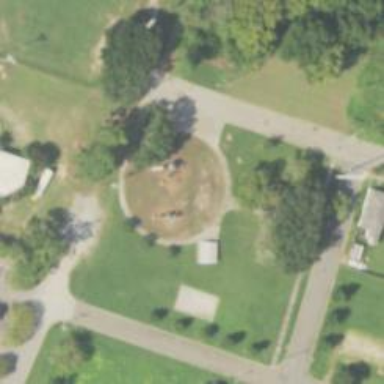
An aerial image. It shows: Playground area for leisure activities on the land.